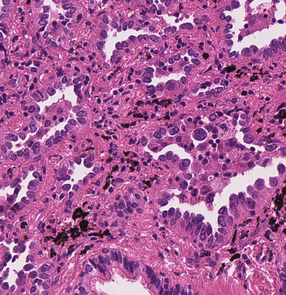
Tumor epithelial tissue: yes
Tumor-associated stroma tissue: yes
Normal tissue: no